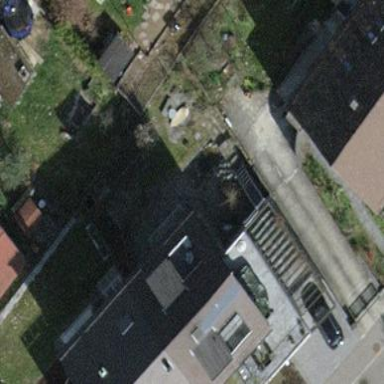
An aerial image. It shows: Semi-detached house.